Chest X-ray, PA view. Patient: 45 years old, sex M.
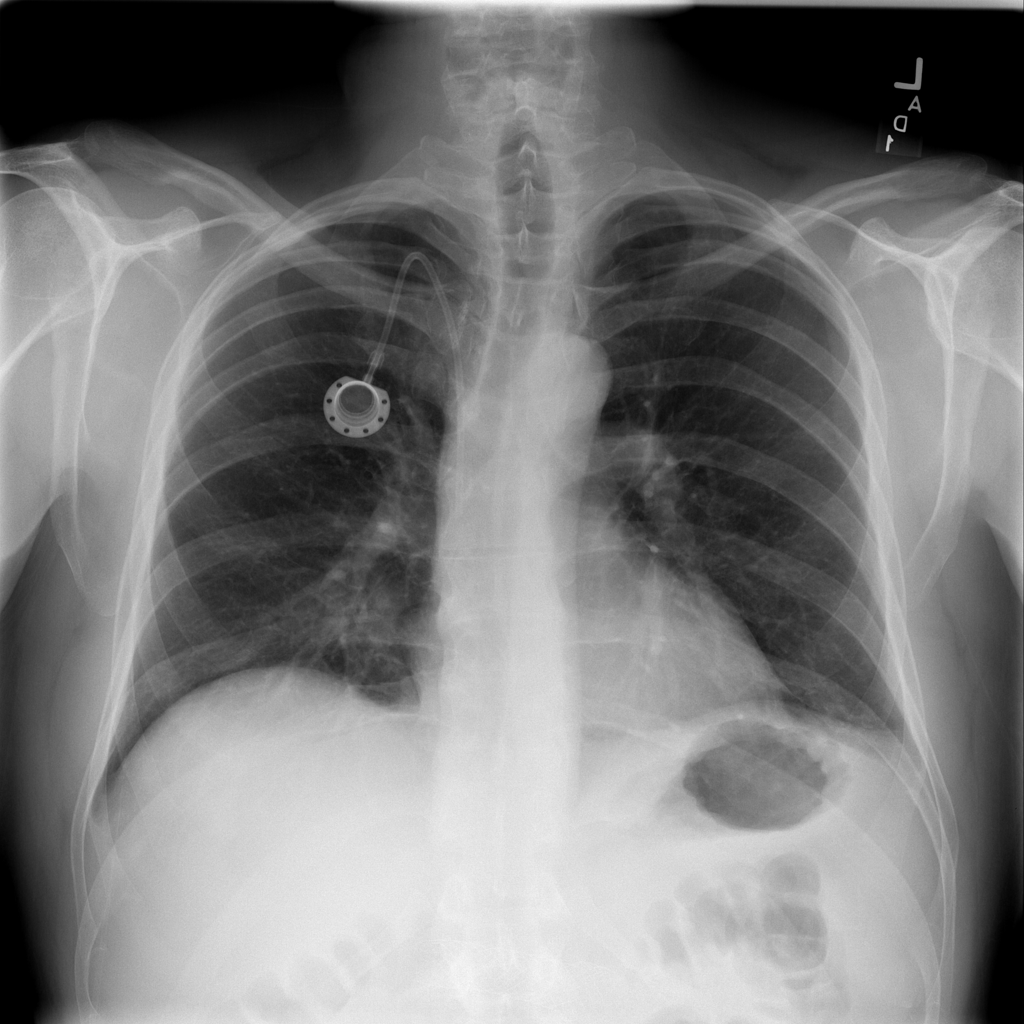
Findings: Atelectasis